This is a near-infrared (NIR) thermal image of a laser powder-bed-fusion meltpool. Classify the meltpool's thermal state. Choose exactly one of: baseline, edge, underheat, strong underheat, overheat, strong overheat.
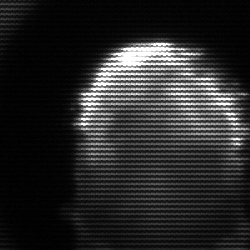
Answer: baseline